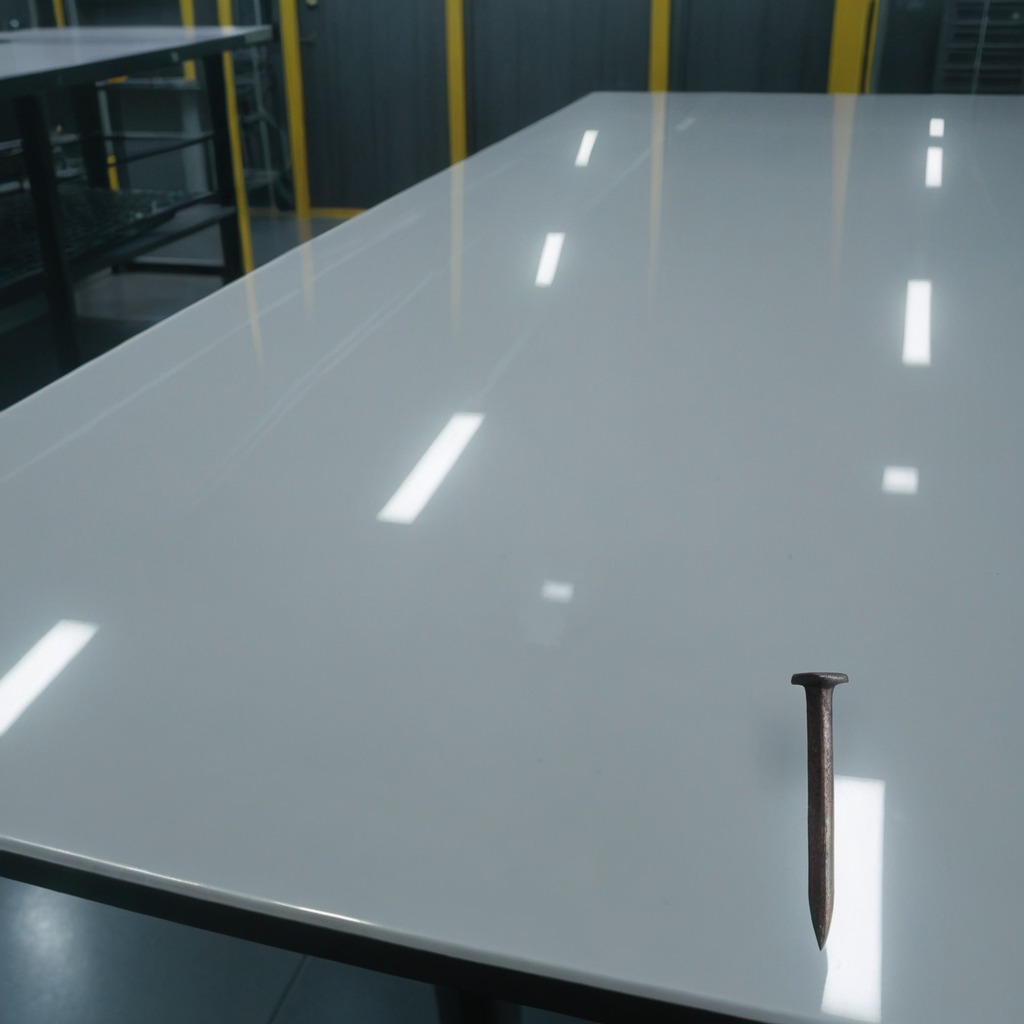
A nail is lying on the table in the ship maintenance bay.